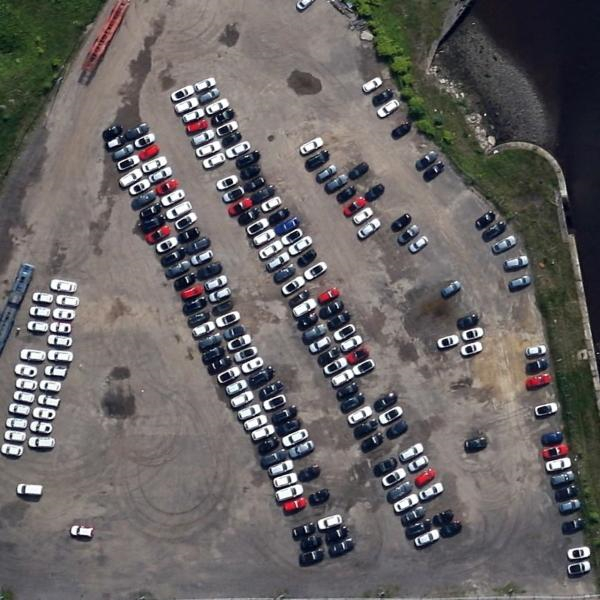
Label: Parking